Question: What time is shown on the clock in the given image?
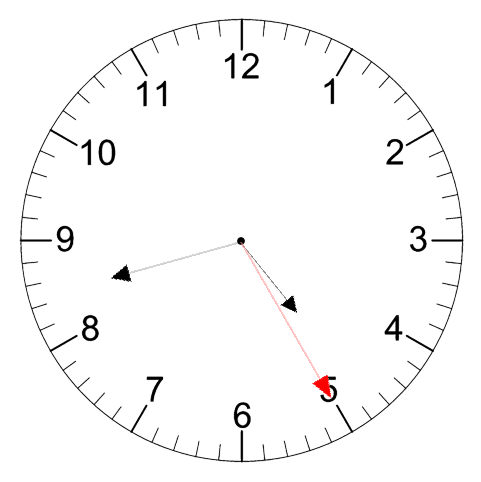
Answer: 04:42:25